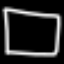
Label: square